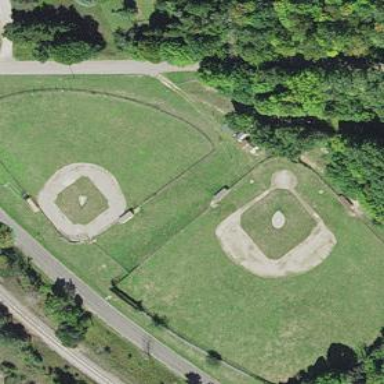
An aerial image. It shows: Baseball pitch for leisure land activities.